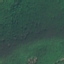
Land use / land cover class: Forest